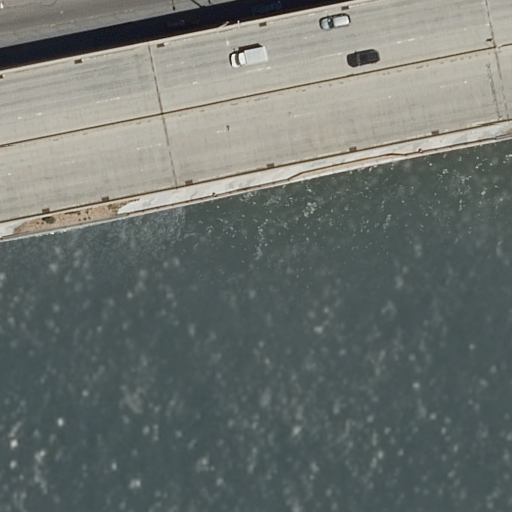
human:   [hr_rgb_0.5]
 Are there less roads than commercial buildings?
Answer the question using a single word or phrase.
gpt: no

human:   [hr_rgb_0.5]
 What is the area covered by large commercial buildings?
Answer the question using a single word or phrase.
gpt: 0m2

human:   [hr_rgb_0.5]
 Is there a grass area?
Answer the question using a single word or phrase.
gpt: no

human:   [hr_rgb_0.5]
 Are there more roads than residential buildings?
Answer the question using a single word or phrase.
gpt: yes

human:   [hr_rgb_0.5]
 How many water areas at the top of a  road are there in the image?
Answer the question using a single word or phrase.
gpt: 0

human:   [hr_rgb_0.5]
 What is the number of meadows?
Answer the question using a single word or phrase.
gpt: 0

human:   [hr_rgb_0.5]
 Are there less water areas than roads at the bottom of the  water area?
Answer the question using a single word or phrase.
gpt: no

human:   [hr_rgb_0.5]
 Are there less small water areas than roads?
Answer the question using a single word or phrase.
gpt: yes

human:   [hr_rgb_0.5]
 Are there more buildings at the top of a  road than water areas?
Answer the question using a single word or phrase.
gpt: no

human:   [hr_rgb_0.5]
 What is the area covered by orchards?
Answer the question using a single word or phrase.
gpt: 0m2

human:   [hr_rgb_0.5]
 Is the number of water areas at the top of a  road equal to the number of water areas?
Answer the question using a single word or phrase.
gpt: no

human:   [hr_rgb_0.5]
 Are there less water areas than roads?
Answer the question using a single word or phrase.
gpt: yes

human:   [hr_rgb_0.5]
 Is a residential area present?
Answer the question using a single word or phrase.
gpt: no

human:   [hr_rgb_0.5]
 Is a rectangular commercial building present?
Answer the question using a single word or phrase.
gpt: no

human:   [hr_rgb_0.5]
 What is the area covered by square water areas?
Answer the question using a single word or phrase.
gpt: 0m2

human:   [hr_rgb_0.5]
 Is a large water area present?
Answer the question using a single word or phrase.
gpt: yes

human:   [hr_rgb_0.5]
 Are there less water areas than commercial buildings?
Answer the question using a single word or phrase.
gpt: no

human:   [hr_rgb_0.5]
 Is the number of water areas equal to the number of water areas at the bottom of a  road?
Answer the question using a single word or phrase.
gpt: yes

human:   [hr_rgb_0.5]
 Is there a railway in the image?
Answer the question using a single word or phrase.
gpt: no

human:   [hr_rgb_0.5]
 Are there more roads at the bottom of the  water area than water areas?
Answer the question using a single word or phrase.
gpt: no

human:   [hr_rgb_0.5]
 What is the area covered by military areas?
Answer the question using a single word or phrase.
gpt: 0m2

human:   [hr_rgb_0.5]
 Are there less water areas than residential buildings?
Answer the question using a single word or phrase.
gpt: no

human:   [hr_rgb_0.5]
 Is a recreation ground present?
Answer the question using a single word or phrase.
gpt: no

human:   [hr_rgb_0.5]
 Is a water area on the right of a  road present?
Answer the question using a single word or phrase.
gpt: no

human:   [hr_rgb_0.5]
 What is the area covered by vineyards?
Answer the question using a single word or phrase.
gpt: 0m2

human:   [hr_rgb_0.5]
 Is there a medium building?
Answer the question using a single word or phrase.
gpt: no

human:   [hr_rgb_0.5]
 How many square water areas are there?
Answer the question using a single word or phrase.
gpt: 0

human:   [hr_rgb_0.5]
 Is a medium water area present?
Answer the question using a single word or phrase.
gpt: no

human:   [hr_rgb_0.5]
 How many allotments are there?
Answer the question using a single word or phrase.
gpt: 0

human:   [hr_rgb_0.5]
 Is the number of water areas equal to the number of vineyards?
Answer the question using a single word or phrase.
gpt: no

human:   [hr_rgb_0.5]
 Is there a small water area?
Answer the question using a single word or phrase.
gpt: no

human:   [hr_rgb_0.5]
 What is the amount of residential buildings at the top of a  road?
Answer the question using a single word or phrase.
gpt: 0

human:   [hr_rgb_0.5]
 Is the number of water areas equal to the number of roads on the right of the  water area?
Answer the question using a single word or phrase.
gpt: no

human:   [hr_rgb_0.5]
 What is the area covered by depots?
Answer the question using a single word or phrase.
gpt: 0m2

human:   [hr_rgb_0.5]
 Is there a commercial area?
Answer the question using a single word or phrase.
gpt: no

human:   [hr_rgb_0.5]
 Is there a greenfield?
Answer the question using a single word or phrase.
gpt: no